Question:
'''
private void SetAccessLevel(string UserName)
{
SqlCommand cmd_SetAccessLevel = new SqlCommand();
cmd_SetAccessLevel.CommandText = "inset into tblAccessLevel(User_Name,Can_Add_User,Can_Change_Backcolor) values (@User_Name,@Can_Add_User,@Can_Change_Backcolor)";
cmd_SetAccessLevel.Connection = con;
cmd_SetAccessLevel.Parameters.Add("@User_Name",SqlDbType.NVarChar).Value=UserName;
cmd_SetAccessLevel.Parameters.Add("@Can_Add_User",SqlDbType.Bit).Value=true;
cmd_SetAccessLevel.Parameters.Add("@Can_Change_Backcolor", SqlDbType.Bit).Value = true;
cmd_SetAccessLevel.ExecuteNonQuery();
}
'''
Additional information:
> Incorrect syntax near the keyword 'into'
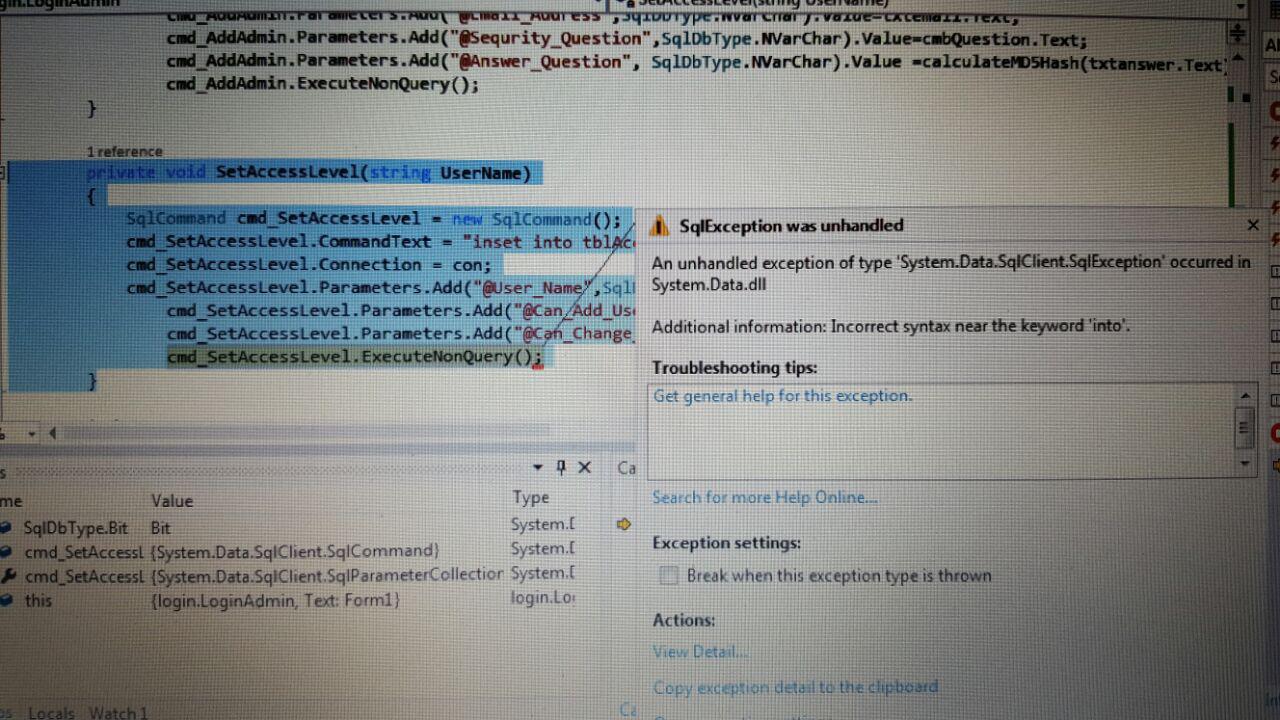
Answer: Simple typo... Fix and them try again.
Also try to post the code here instead of imaging it out. It's easier for us.